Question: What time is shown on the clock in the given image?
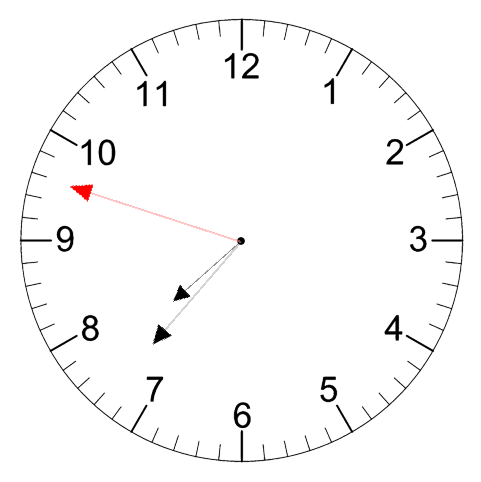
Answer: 07:36:48